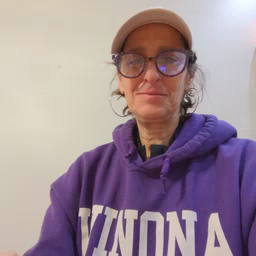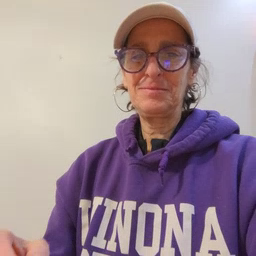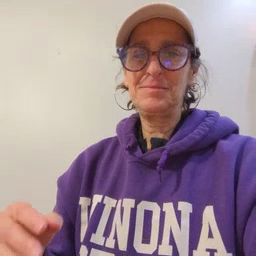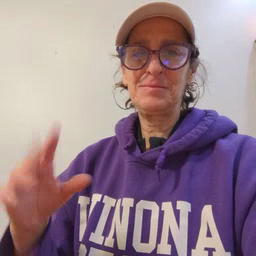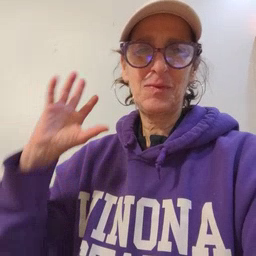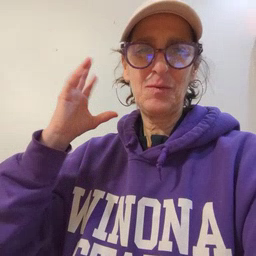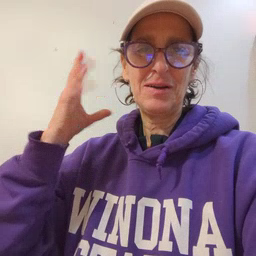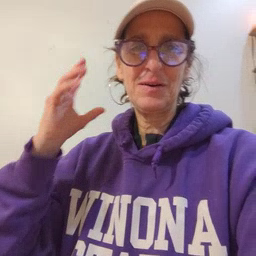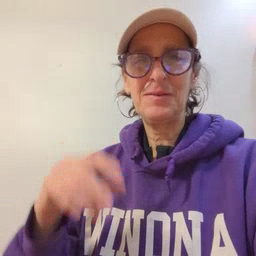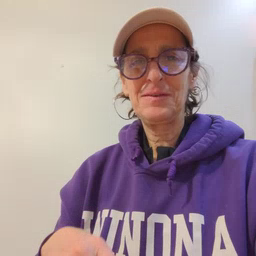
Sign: radio